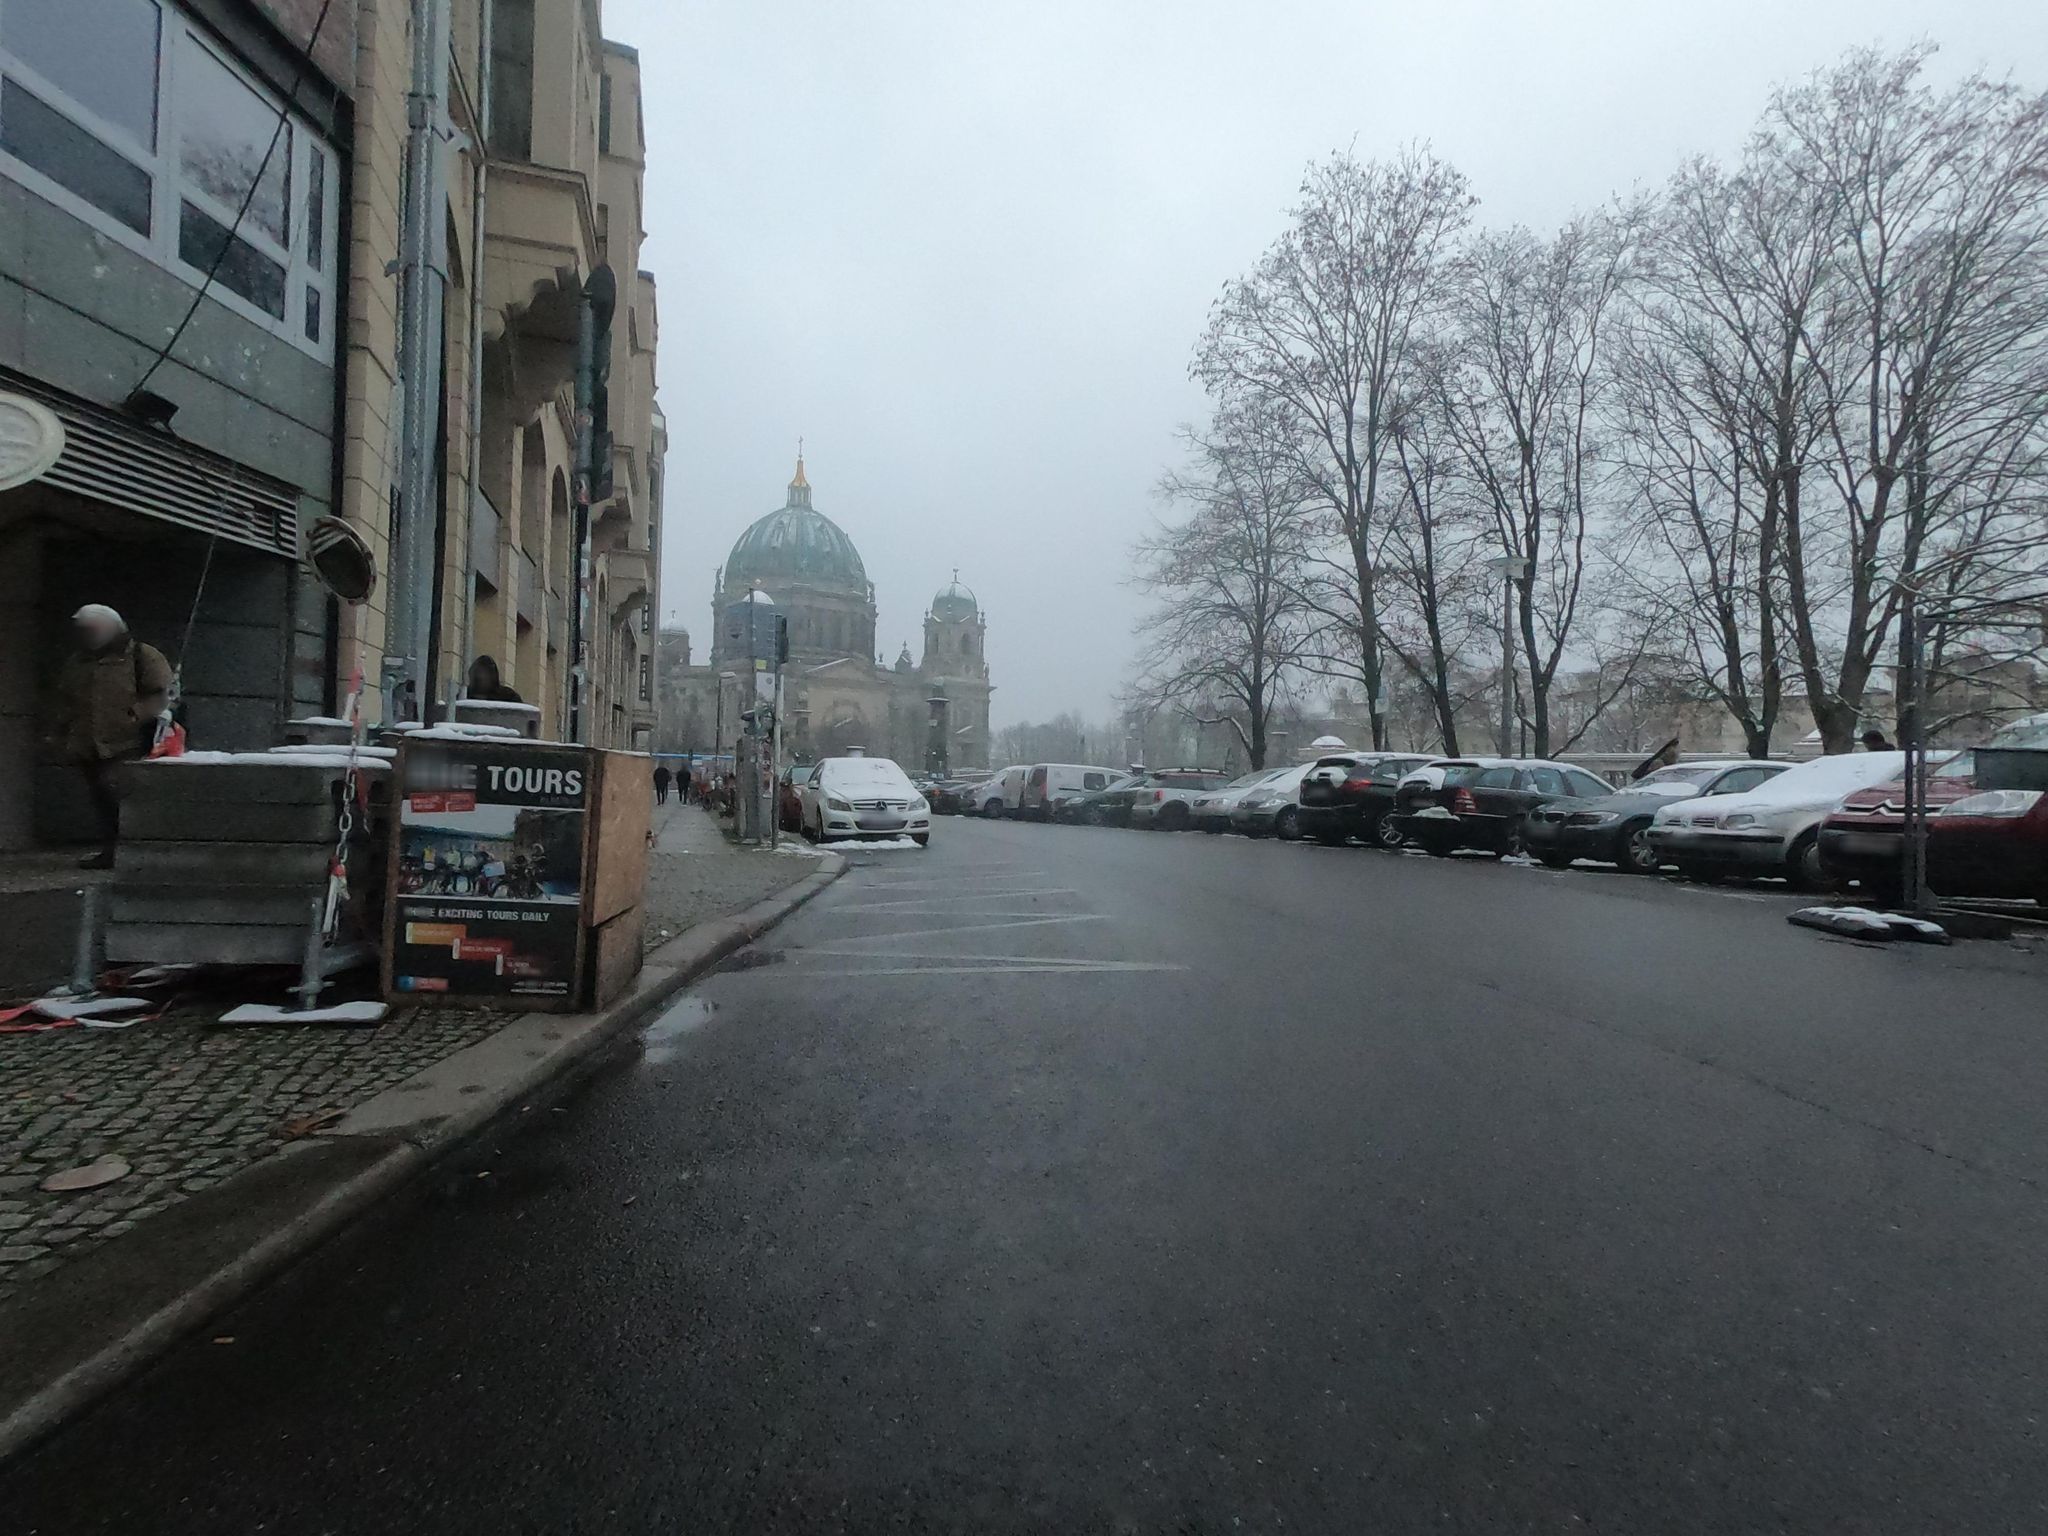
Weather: snowy
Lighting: day
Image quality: good
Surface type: driving surface
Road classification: tertiary
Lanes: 1
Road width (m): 12.2
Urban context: urban centre
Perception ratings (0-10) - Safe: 8.64, Lively: 8.43, Beautiful: 8.38, Boring: 1.8, Depressing: 2.33, Wealthy: 8.58